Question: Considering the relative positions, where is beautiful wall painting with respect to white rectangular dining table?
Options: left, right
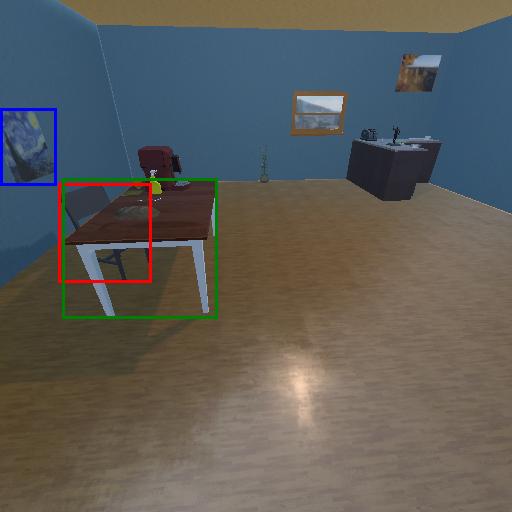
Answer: left